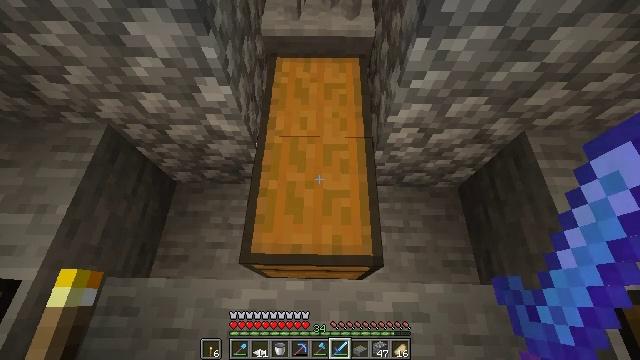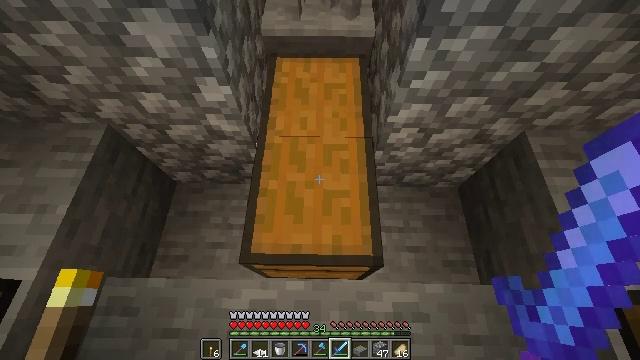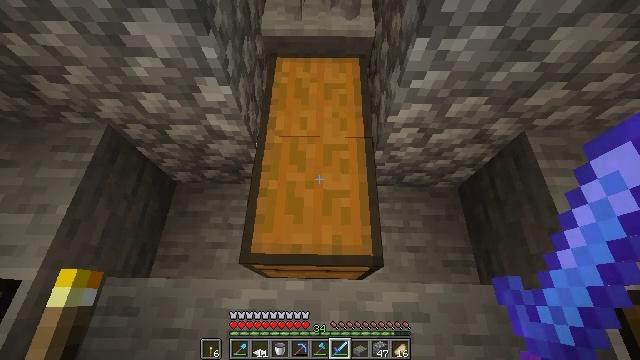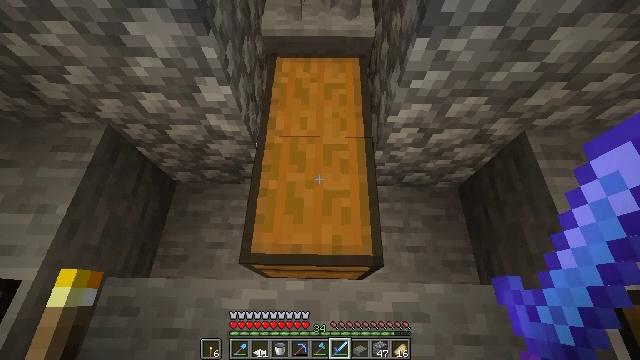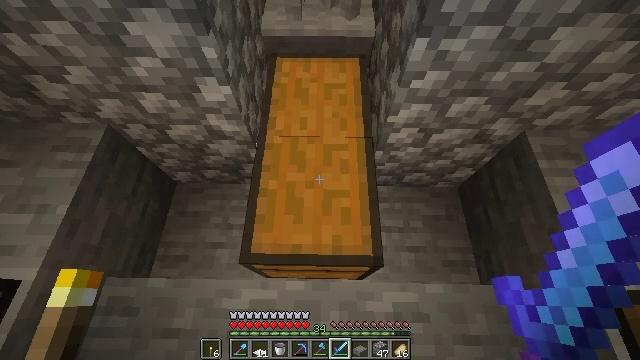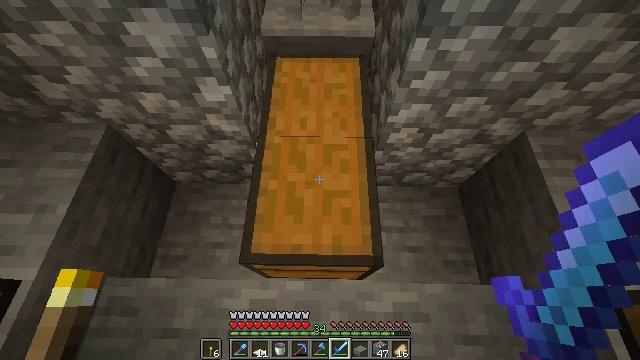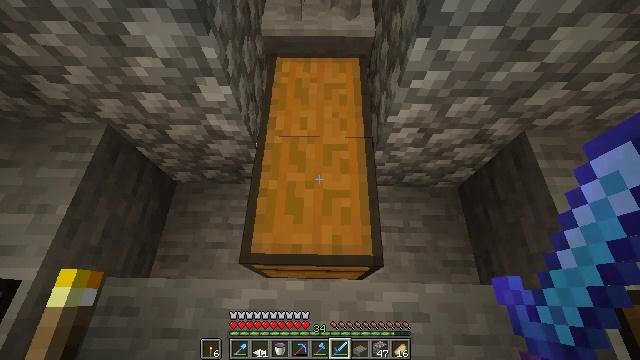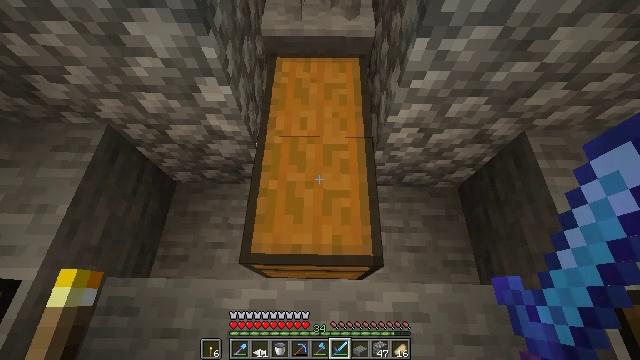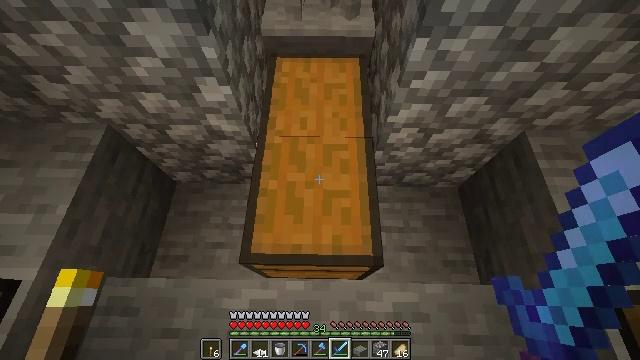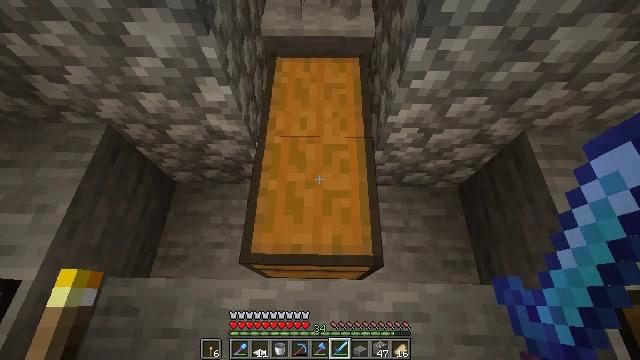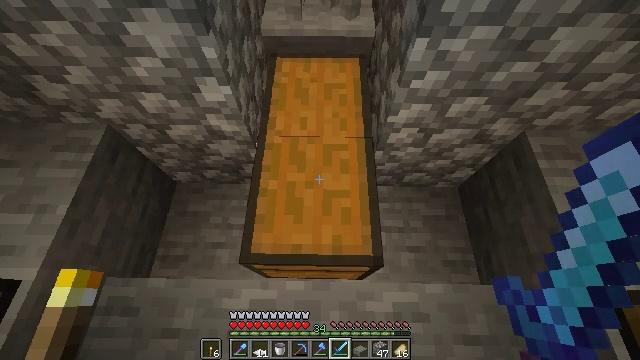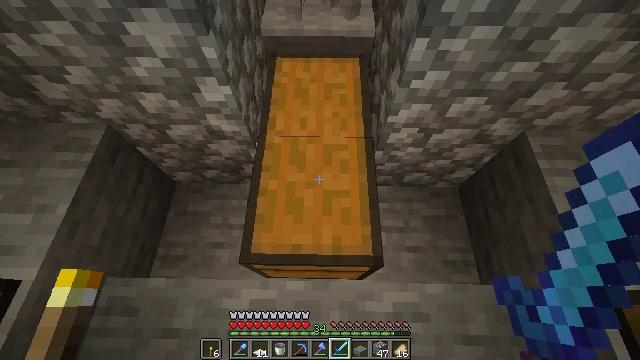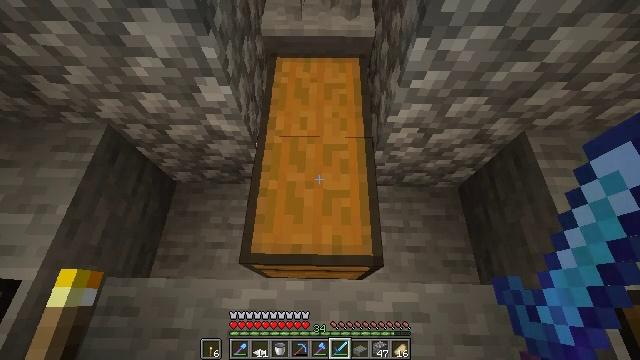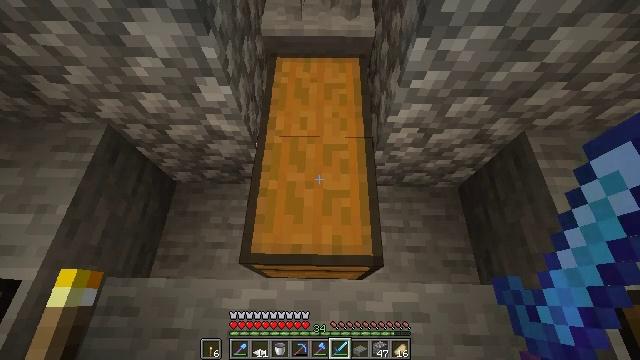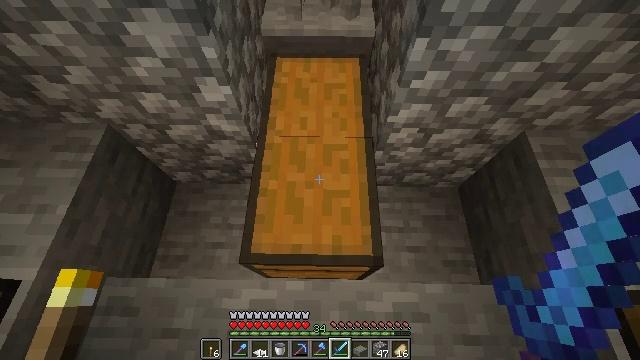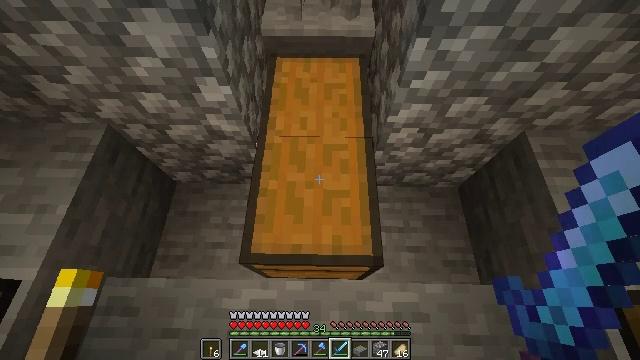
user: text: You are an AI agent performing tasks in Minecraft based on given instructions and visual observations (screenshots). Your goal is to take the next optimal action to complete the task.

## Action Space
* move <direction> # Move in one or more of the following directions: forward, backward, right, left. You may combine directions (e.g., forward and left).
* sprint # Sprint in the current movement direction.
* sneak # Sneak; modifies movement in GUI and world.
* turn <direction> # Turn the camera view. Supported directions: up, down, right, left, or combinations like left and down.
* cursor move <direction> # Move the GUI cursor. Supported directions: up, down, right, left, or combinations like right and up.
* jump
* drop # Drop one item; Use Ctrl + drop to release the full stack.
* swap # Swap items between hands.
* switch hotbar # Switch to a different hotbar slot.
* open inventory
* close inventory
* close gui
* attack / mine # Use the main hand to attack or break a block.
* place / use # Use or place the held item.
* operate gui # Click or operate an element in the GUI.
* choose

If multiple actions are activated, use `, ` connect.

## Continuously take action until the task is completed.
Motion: motion action
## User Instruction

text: Drop a diamond sword.
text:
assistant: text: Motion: no_op
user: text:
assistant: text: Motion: no_op
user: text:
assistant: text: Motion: no_op
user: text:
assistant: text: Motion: no_op
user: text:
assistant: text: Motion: no_op
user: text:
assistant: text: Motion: no_op
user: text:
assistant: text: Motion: no_op
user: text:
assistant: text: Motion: no_op
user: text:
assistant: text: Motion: no_op
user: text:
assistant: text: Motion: no_op
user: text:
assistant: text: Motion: no_op
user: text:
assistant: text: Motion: no_op
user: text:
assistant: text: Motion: no_op
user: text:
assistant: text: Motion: no_op
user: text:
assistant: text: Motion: no_op
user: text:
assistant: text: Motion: no_op
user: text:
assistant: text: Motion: no_op
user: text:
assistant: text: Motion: no_op
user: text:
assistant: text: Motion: no_op
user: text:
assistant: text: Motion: no_op
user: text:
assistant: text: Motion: no_op
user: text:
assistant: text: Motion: no_op
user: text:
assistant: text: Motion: no_op
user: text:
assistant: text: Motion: no_op
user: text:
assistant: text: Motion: no_op
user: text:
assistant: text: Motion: no_op
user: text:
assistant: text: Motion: no_op
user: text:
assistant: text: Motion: no_op
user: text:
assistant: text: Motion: no_op
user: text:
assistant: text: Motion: no_op